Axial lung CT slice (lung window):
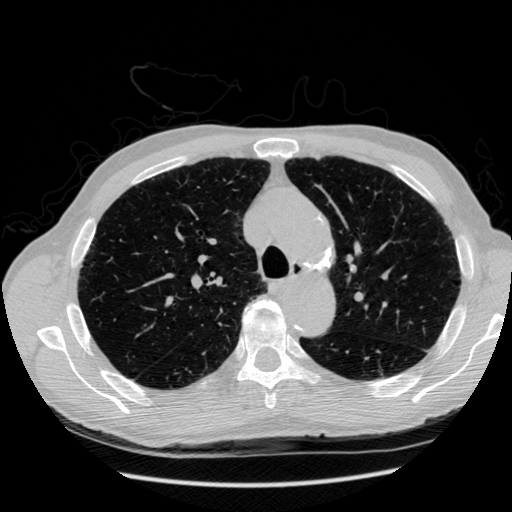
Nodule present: no